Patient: sex F, age 36
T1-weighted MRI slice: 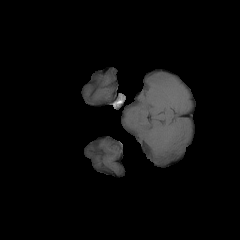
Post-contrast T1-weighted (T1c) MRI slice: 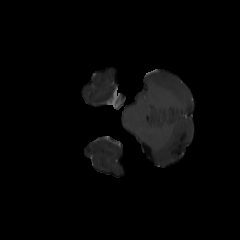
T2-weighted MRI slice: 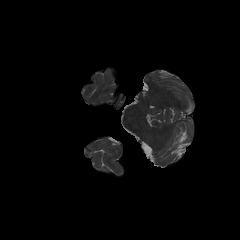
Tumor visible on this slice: no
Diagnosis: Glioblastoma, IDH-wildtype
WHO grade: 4